Echo time (TE): 2 ms
Repetition time (TR): 4.1 ms
Flip angle: 99 degrees
Bandwidth: 870 Hz
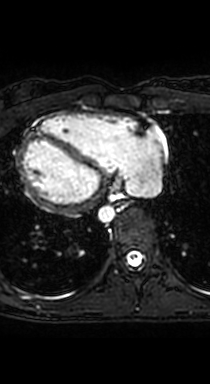
Patient age (years): 16
Disease severity: mild
Diagnoses: Normal
Cardiac structures present: LV (left ventricle), RV (right ventricle), LA (left atrium), RA (right atrium), AO (aorta), PA (pulmonary artery), SVC (superior vena cava), IVC (inferior vena cava)